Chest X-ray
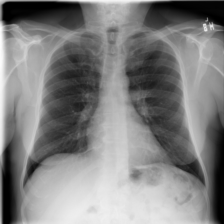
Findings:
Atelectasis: negative
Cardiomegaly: negative
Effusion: negative
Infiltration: negative
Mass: negative
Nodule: negative
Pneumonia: negative
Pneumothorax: negative
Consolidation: negative
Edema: negative
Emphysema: negative
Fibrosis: negative
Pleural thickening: negative
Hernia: negative